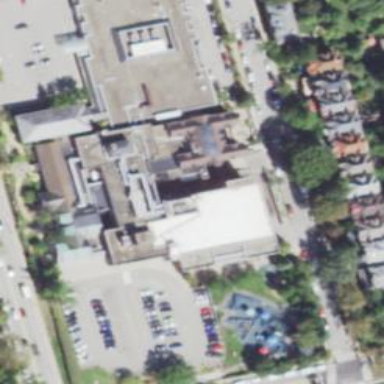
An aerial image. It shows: Hospital building.